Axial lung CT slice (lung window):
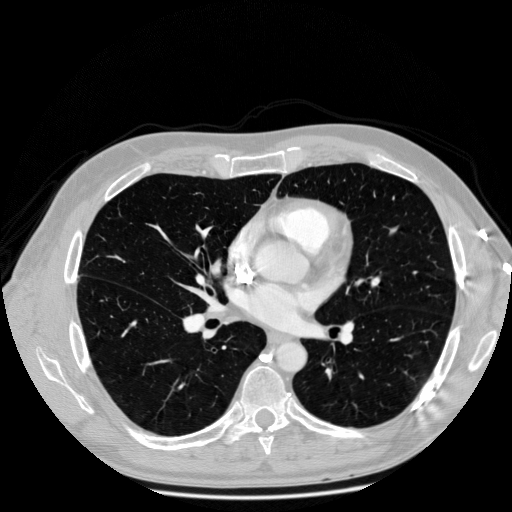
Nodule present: no